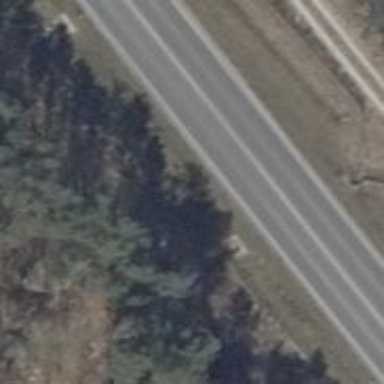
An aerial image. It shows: Wildlife crossing tunnel.